Field crop: maize
Growth stage: 2
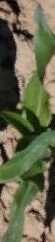
Species: maize